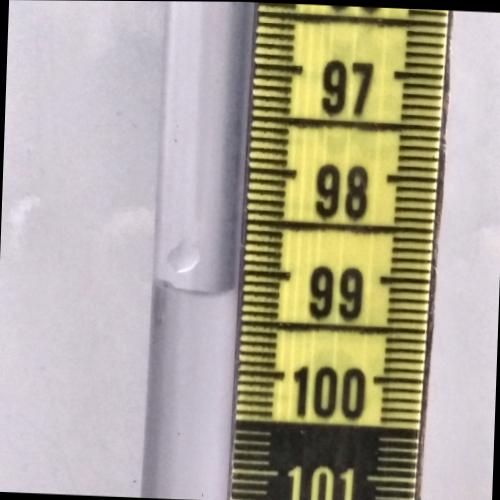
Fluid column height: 99.2 cm